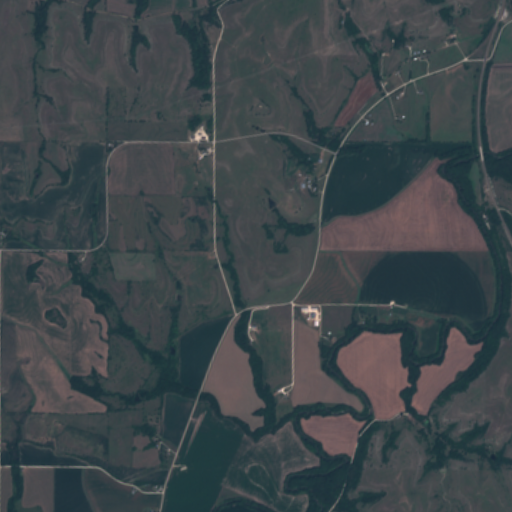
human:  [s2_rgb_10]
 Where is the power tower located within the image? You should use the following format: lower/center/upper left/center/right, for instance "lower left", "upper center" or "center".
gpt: The power tower is located in the upper of the image.
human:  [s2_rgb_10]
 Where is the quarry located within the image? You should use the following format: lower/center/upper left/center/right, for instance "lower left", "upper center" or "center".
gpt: The quarry is located in the upper left of the image.
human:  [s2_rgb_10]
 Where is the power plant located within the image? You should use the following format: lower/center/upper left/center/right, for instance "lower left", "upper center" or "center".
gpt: There is no power plant in the image.